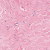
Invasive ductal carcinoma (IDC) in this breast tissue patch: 0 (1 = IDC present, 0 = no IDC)